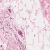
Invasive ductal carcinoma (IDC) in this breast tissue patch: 0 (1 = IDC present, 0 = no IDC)